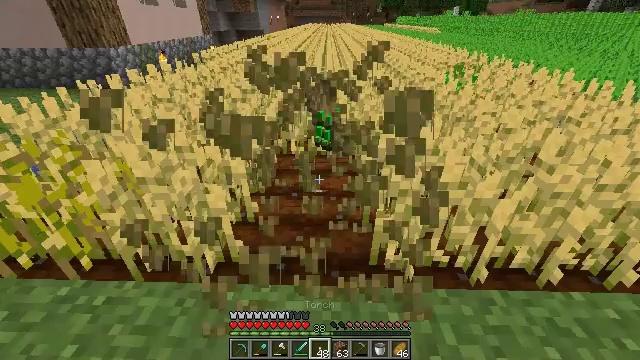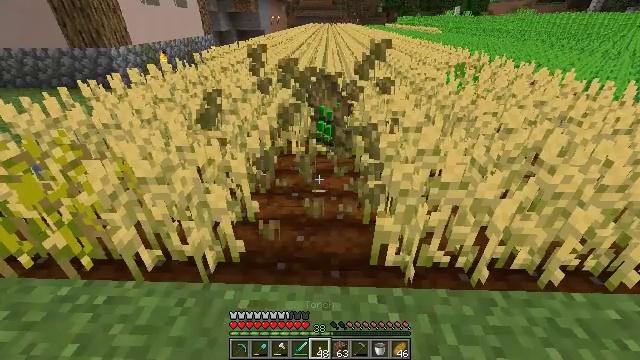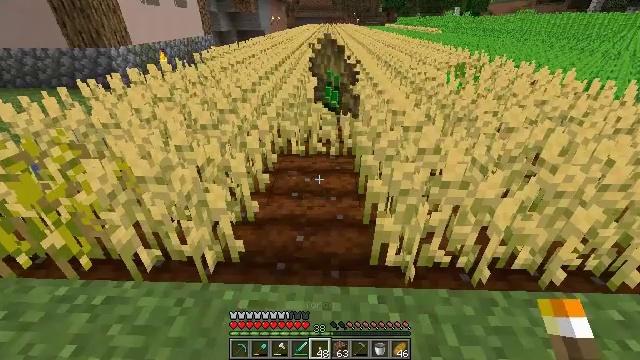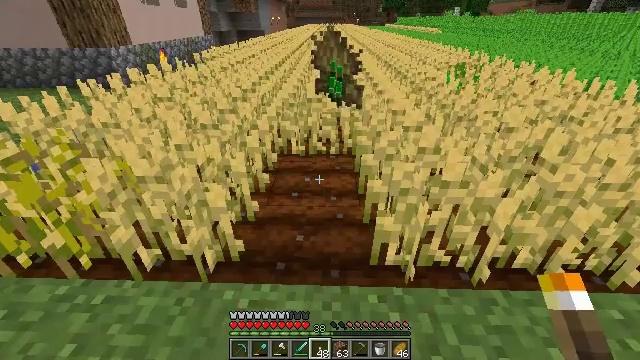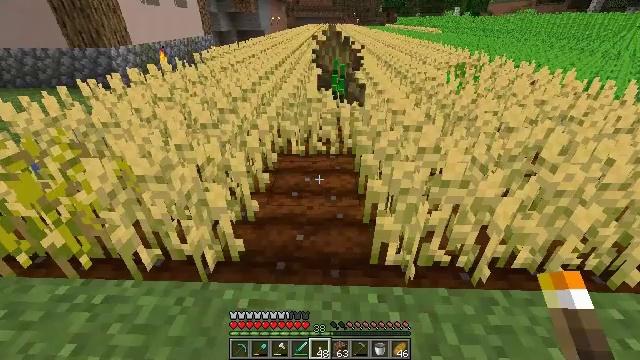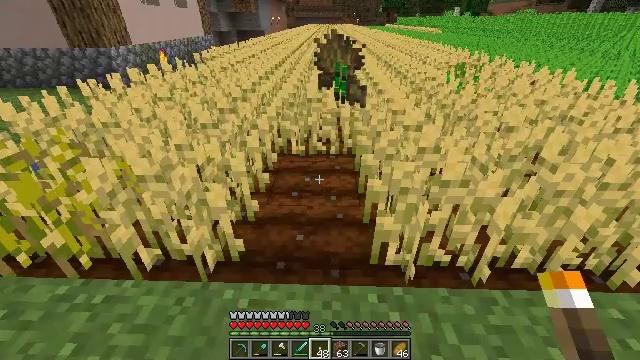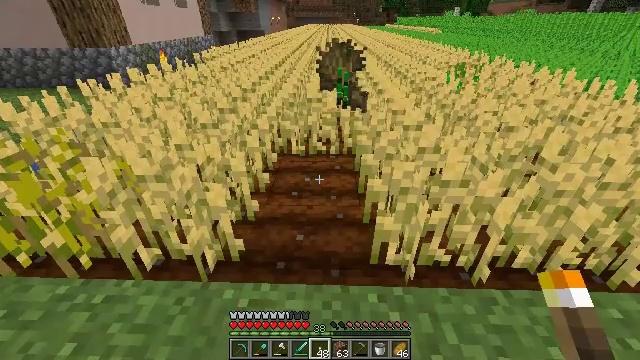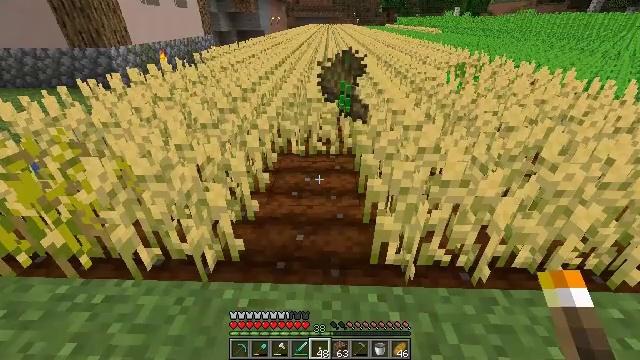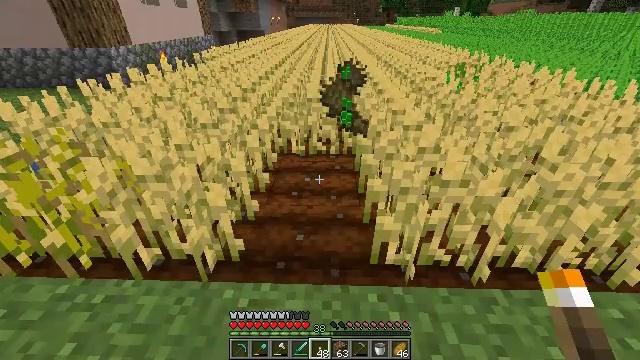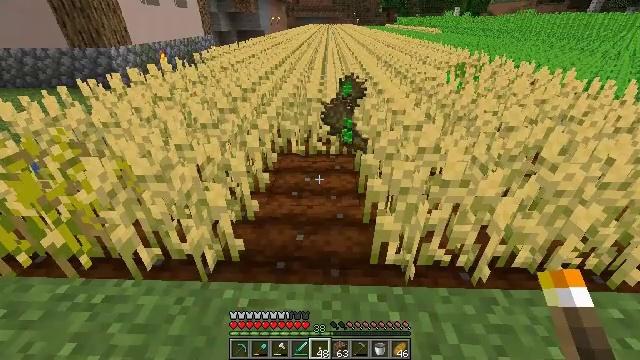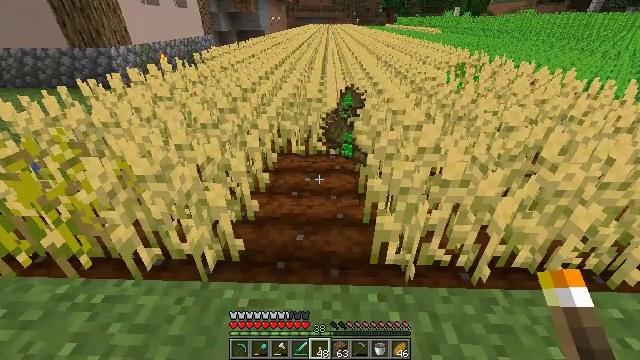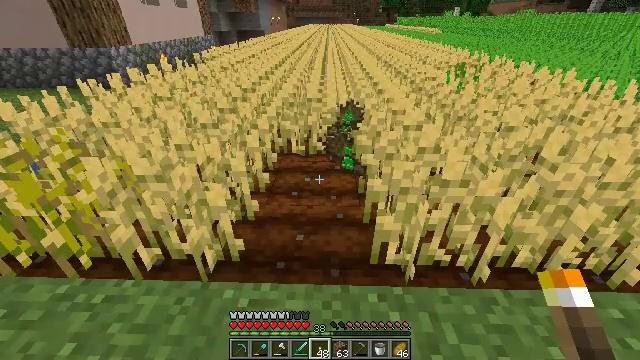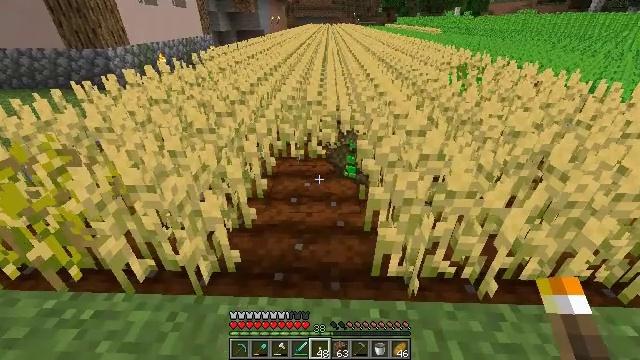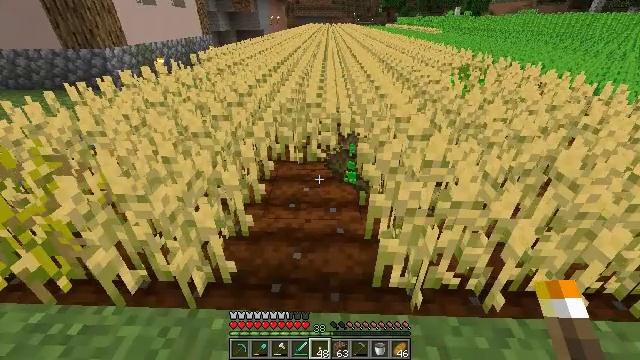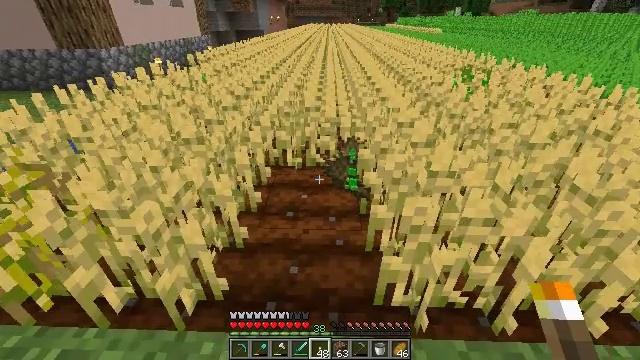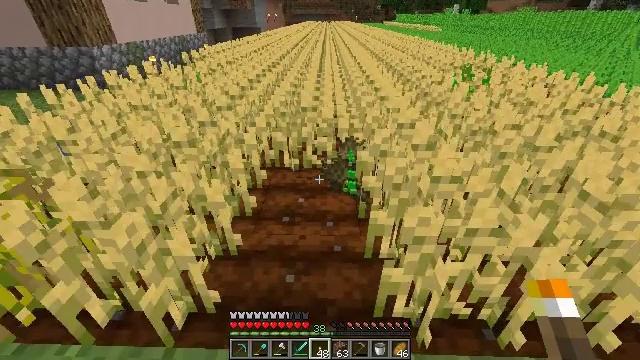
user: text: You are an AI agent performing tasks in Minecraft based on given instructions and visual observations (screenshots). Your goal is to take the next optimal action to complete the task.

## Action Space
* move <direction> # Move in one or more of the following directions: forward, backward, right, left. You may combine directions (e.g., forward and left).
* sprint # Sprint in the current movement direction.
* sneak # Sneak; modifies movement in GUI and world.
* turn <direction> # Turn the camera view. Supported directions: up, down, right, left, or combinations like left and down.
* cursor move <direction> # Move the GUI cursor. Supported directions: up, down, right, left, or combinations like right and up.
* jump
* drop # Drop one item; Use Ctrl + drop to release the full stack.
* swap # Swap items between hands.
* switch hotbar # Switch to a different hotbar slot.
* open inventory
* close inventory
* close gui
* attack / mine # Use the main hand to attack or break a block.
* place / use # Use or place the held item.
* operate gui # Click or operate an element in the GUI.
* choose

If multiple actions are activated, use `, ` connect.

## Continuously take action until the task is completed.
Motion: motion action
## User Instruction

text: Gather wheat by left-clicking on it.
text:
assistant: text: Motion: no_op
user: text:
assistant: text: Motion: no_op
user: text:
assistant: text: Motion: no_op
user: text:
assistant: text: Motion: no_op
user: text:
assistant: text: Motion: no_op
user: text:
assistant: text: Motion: no_op
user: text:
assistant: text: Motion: no_op
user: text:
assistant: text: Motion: no_op
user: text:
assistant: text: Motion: no_op
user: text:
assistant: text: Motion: no_op
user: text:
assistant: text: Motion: no_op
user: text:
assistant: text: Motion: move forward
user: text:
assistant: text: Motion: move forward
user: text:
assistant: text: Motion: move forward
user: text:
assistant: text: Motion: move forward
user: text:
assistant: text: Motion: move forward
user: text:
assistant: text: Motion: move forward
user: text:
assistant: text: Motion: move forward
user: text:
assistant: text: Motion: move forward, turn right and up
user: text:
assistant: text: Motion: move forward
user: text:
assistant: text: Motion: move forward
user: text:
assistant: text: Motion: no_op
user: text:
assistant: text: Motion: no_op
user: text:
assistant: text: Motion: no_op
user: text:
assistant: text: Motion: move right, turn right
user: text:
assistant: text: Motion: move right, turn right
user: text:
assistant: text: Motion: move back and move right, turn right
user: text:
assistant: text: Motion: move back and move right, turn right
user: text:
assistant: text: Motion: move back and move right, turn right
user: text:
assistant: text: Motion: move back and move right